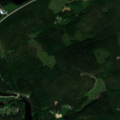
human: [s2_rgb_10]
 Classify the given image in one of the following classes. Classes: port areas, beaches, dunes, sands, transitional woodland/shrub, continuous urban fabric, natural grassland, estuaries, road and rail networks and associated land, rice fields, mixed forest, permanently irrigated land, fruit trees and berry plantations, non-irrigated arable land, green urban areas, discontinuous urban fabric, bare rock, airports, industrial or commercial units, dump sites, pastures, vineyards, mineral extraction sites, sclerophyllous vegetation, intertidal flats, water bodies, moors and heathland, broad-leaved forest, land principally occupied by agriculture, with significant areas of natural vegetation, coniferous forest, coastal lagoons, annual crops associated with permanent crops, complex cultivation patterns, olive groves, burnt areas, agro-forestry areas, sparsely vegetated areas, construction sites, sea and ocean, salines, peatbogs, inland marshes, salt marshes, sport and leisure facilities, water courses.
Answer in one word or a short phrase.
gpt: coniferous forest, mixed forest, water bodies